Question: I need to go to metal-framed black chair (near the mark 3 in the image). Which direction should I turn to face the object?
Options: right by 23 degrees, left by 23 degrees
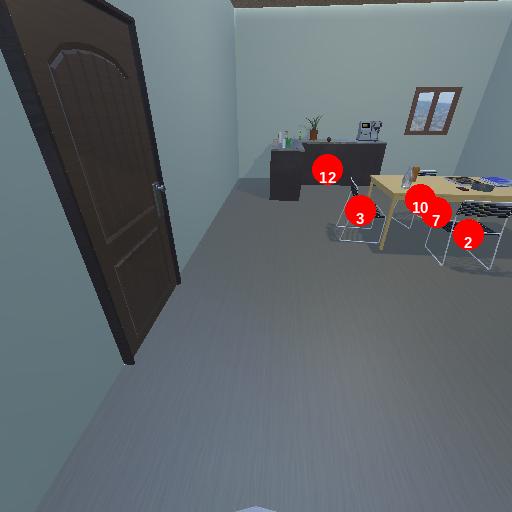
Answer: right by 23 degrees